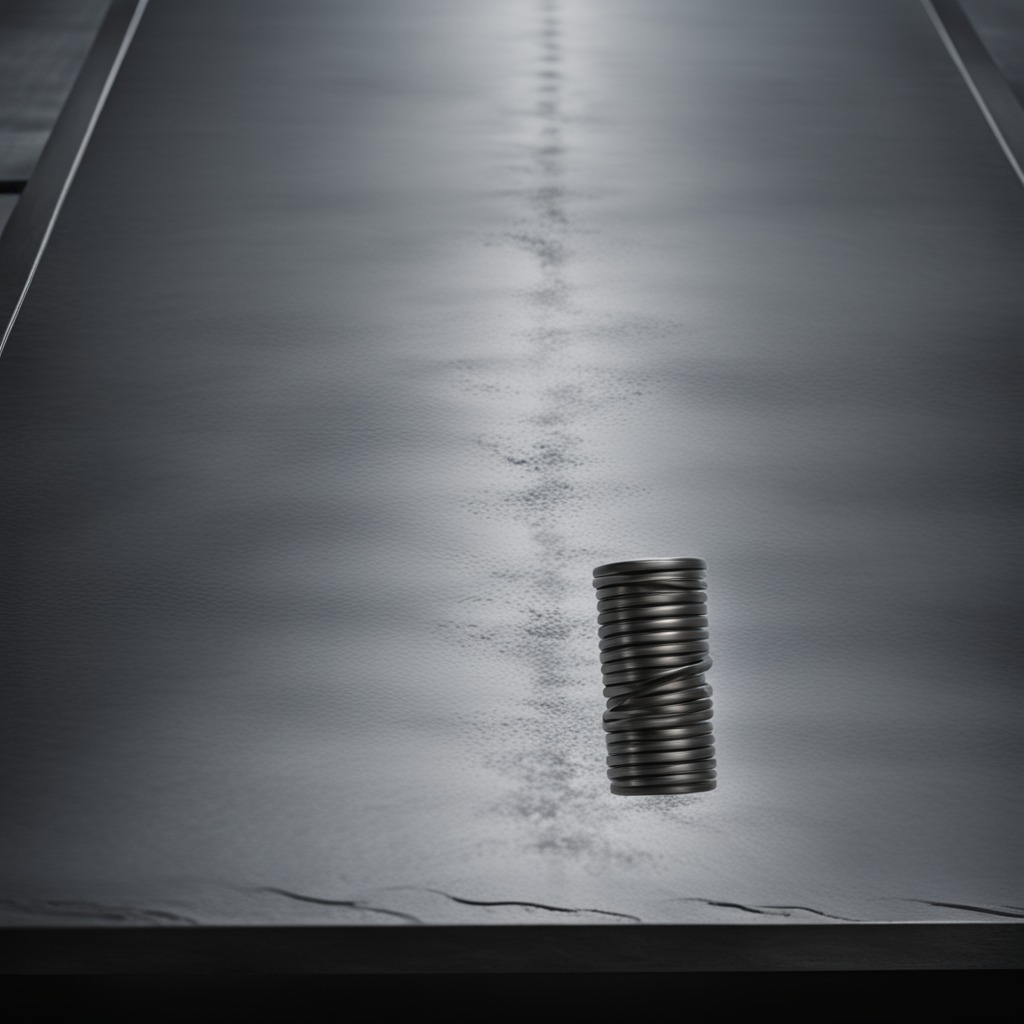
A coiled metal spring is lying on the cold steel table in a mining workshop.